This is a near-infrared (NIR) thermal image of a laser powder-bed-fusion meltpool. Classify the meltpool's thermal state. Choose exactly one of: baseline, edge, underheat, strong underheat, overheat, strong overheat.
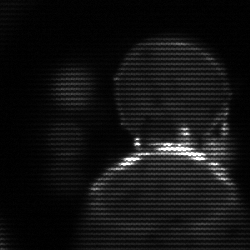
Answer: edge